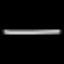
Label: line